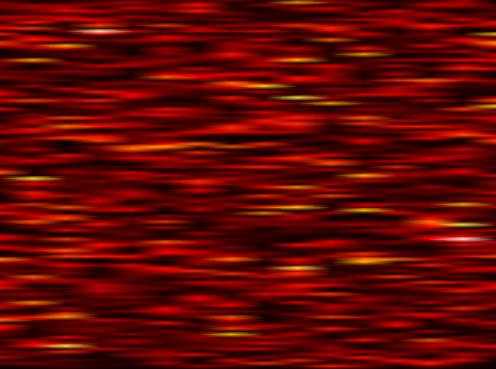
Label: FBMC